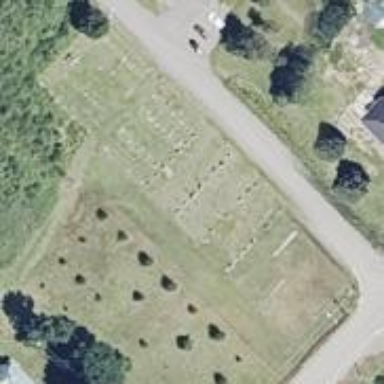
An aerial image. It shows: Cemetery.